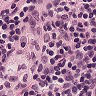
Metastatic tissue present: no